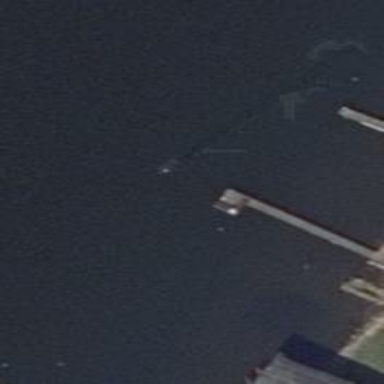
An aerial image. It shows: Man-made pier.